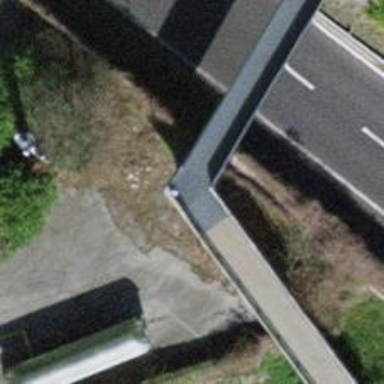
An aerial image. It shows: Footway road with bridge that has ramp.